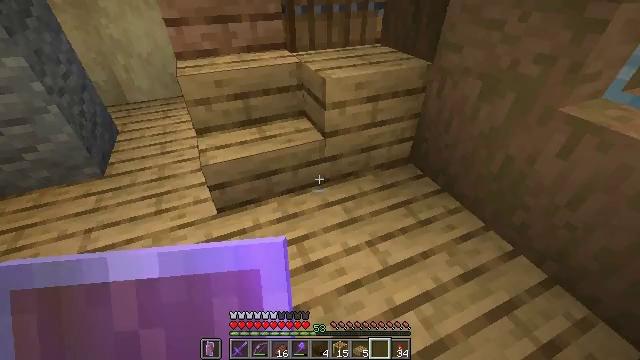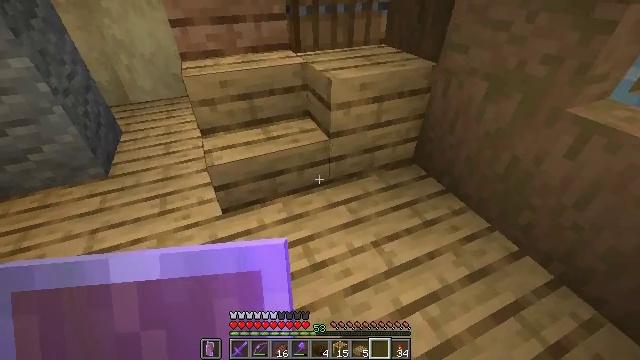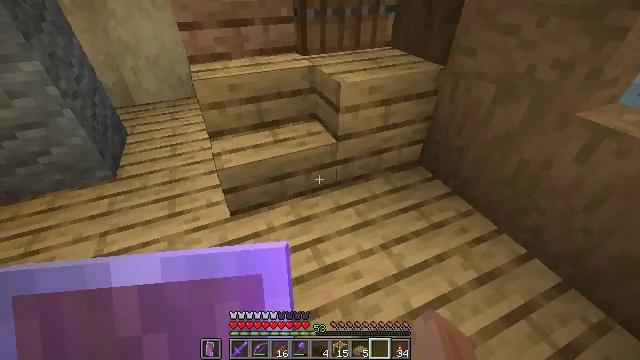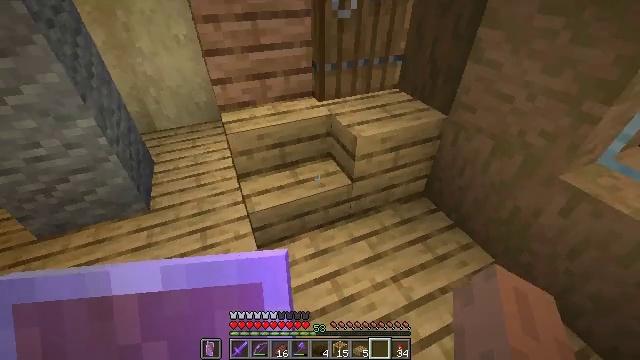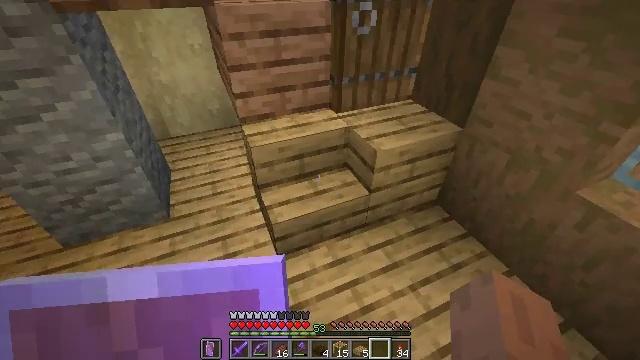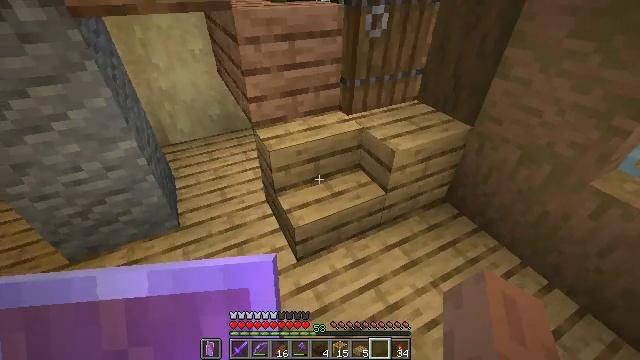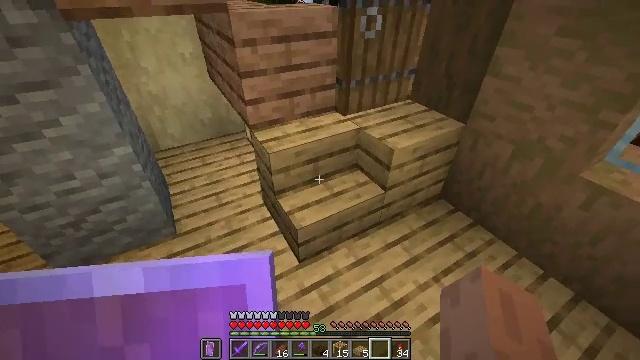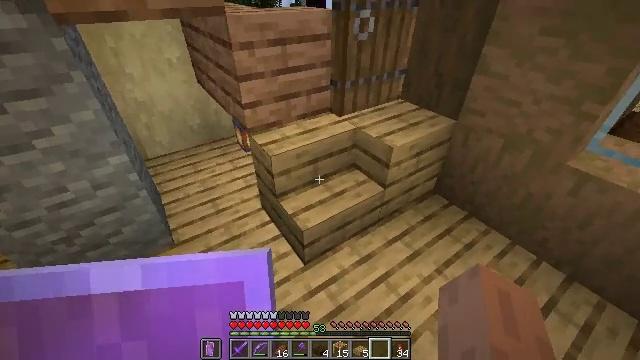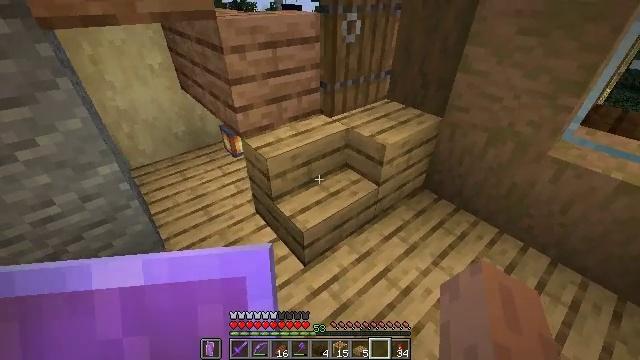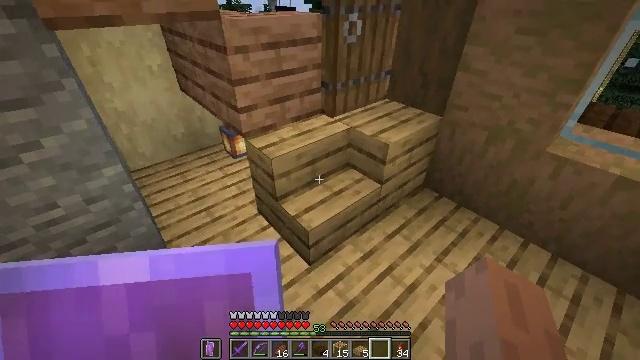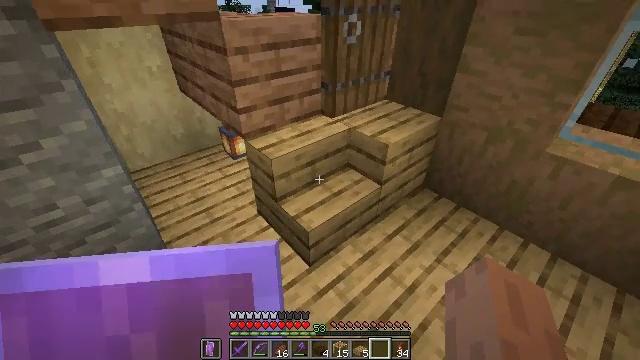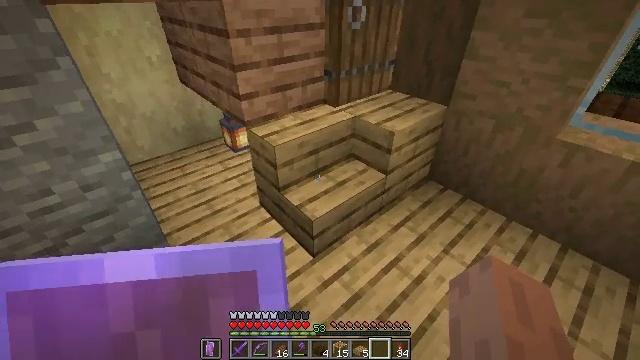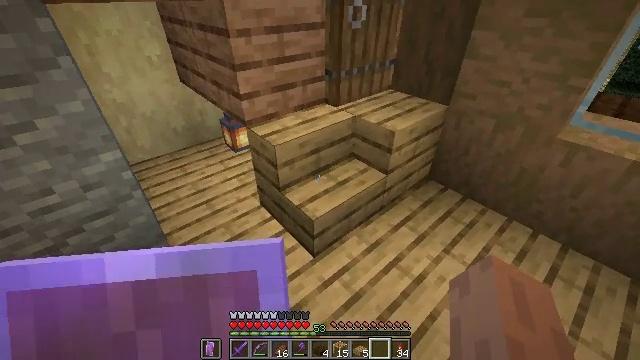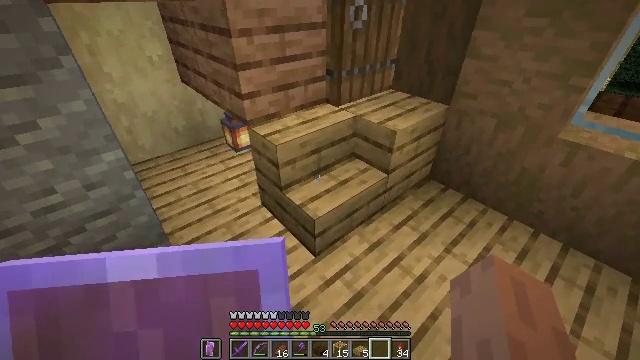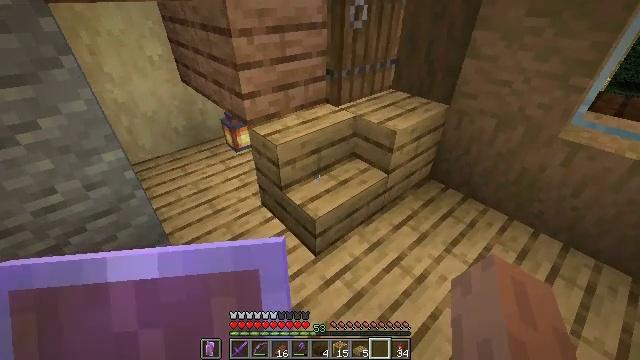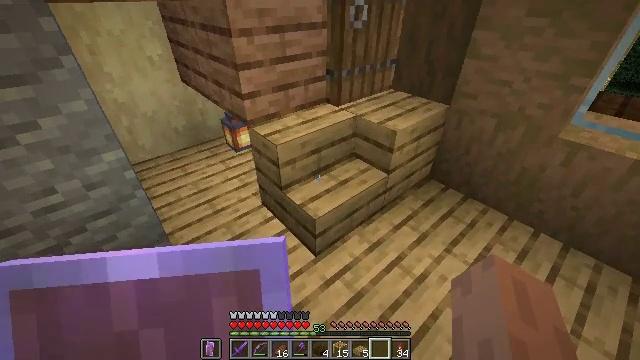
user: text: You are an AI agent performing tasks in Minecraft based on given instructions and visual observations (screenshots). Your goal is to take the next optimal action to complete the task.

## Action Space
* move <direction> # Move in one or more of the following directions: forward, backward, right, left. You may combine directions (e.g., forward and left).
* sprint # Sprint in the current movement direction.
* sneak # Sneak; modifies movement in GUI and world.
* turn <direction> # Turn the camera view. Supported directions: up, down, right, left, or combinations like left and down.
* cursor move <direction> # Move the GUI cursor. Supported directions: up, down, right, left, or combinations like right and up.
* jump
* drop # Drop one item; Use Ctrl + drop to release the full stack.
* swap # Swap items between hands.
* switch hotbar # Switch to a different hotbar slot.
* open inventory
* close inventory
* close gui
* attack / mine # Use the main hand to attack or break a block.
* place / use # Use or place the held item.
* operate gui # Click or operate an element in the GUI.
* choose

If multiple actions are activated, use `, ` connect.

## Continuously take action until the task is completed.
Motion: motion action
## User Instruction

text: Break the oak stairs.
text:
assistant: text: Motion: move left
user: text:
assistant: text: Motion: move left
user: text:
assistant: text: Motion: move left
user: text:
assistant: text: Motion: move left
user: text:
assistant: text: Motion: move left, turn right
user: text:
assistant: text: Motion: move left, turn right
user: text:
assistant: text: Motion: turn right
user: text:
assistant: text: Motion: turn right
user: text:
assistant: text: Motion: turn right
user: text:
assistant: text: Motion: no_op
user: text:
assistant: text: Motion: no_op
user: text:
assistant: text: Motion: no_op
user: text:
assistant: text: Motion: no_op
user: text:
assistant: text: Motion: no_op
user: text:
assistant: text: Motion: no_op
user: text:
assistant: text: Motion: no_op
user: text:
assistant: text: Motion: no_op
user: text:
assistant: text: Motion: no_op
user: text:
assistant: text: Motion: no_op
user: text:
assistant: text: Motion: move forward
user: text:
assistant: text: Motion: move forward
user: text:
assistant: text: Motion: move forward, turn right
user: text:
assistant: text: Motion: move forward
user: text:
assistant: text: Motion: move forward
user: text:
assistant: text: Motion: move forward
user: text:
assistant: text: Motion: move forward, turn right
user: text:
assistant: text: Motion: move forward, turn right
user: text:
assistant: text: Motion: move forward
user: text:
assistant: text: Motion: move forward
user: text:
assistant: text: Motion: move forward